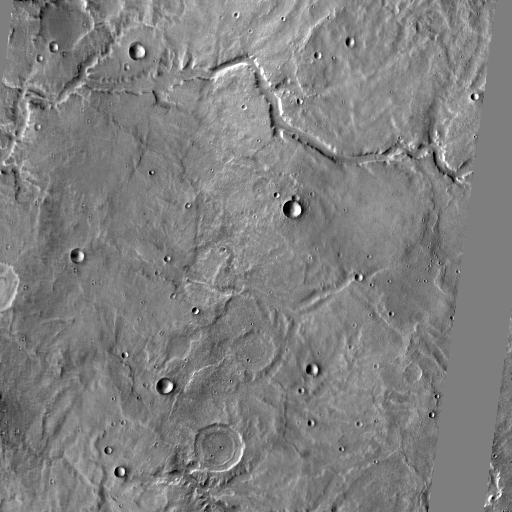
Crater classes present: Background, Other, Buried